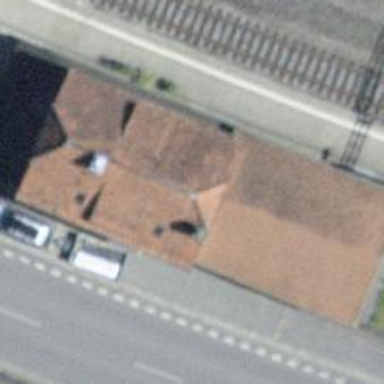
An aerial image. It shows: Railway service station.